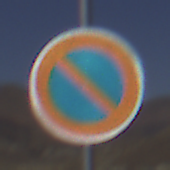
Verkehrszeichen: EingeschraenktesHalteverbot
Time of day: Midday
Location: Outdoor (Nature)
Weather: Clear
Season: NotSpecified
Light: Natural